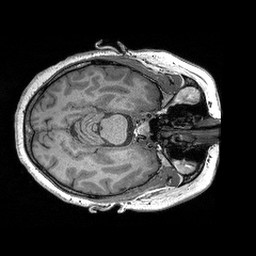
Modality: T1w
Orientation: axial
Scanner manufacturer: siemens
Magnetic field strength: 3 T
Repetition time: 2.3 s
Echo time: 0.00298 s